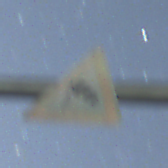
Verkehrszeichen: SeitenwindVonLinks
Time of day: Night
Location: Outdoor (Nature)
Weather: Clear
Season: NotSpecified
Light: Natural